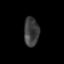
Tissue: skin
Cell type: Epithelial cells
Senescence score: 0.2787
Nuclear area (px): 427
Mean DAPI intensity: 60.876